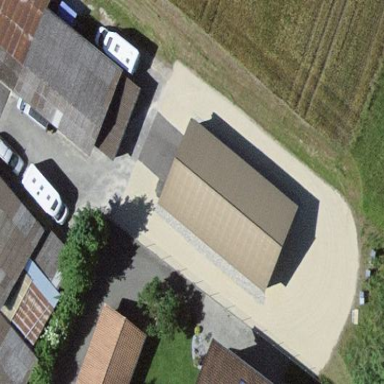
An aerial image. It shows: Rural barn.